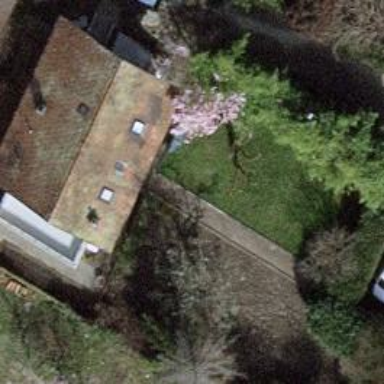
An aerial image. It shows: Garden enclosed by fence.